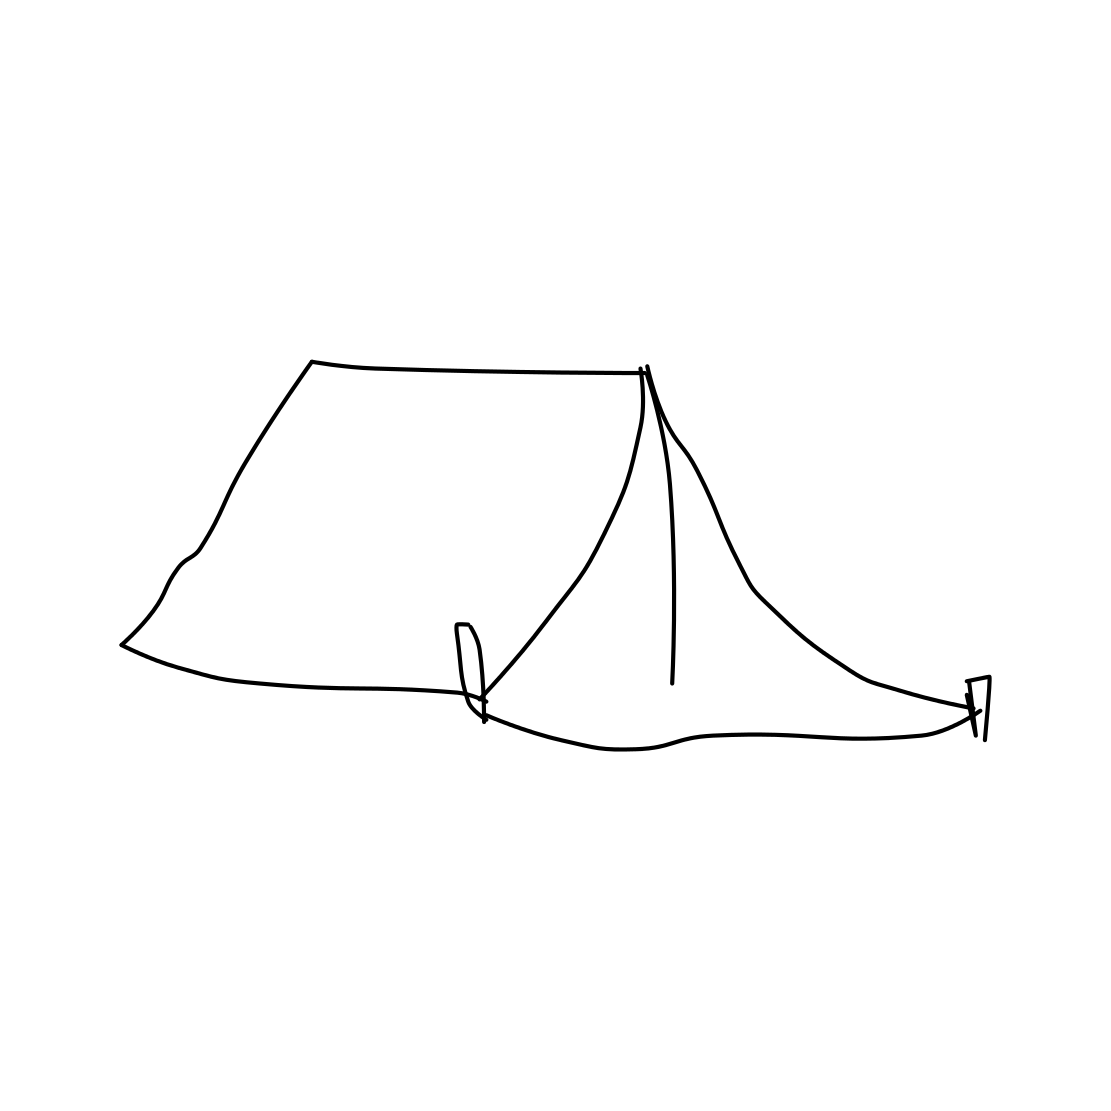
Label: tent